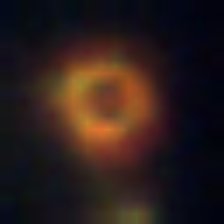
Taxon: NanoPlankton
Group: Other